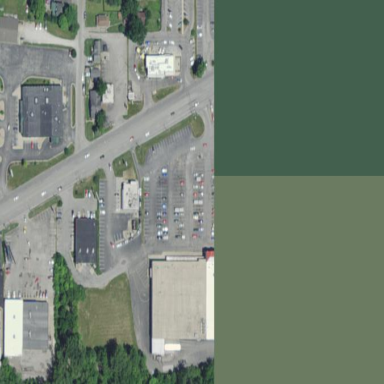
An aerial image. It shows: Retail area.